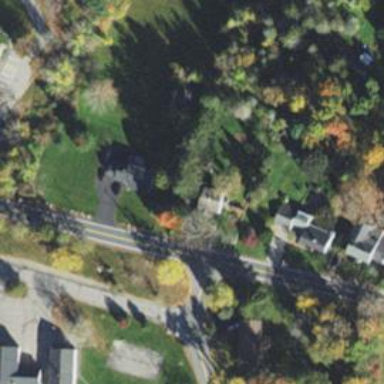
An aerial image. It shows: Park located in historic district.